Field crop: maize
Growth stage: 2
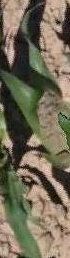
Species: maize